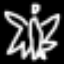
Label: angel